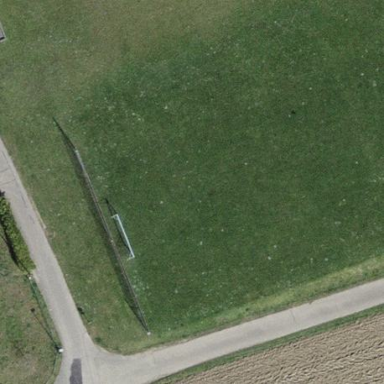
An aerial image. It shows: Grass pitch designated for soccer.